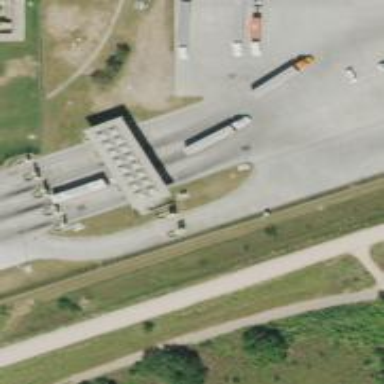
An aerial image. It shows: Border control barrier.